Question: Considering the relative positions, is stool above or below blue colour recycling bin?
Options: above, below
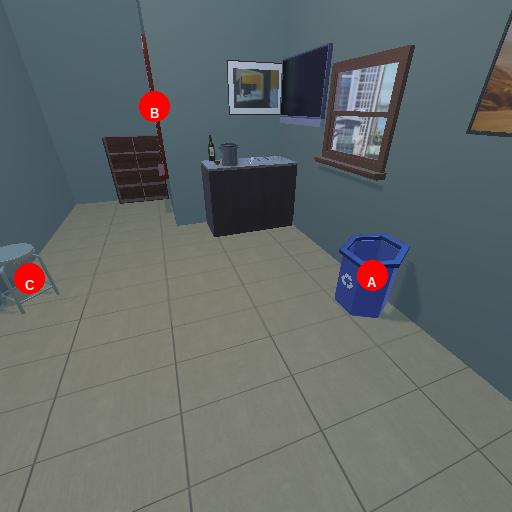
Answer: above